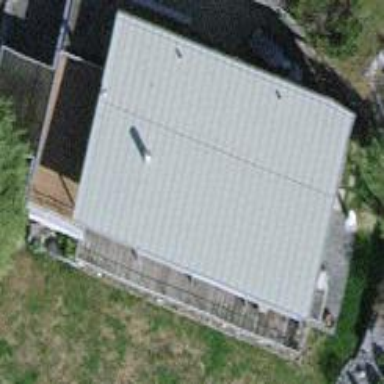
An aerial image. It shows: Detached building.